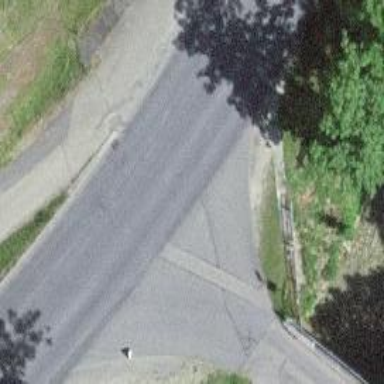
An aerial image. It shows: Bus stop along the road.